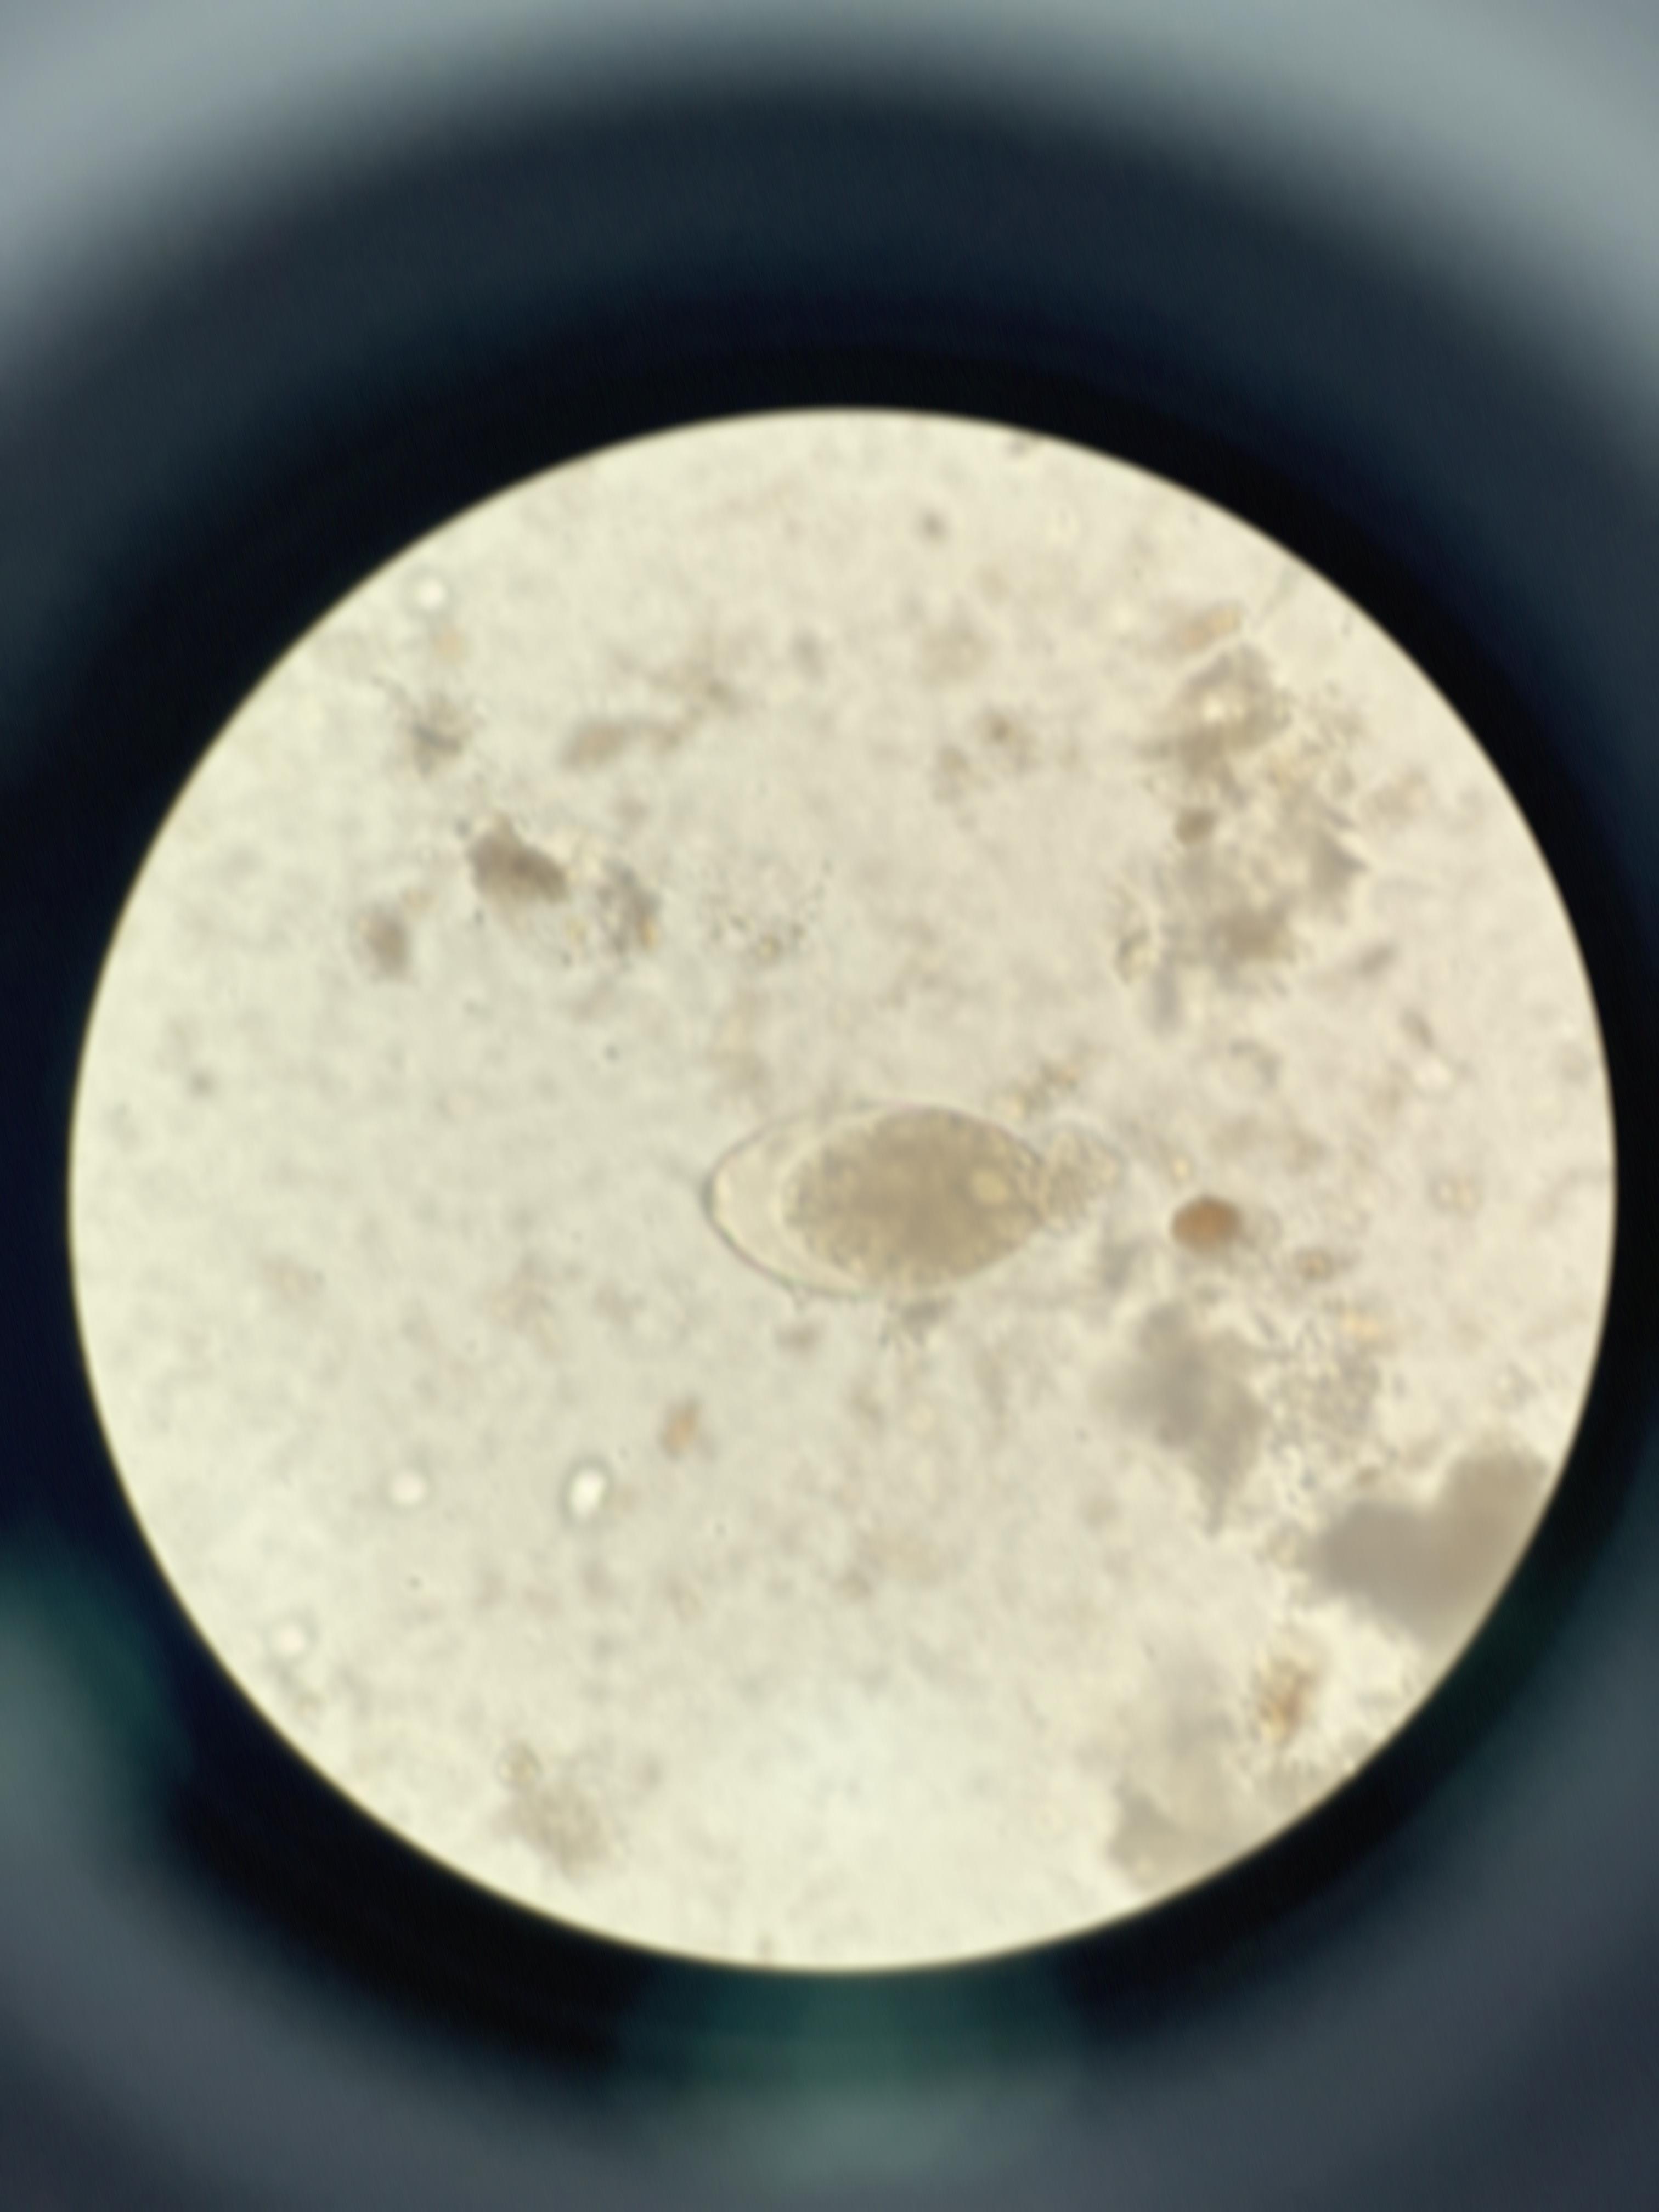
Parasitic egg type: Fasciolopsis buski